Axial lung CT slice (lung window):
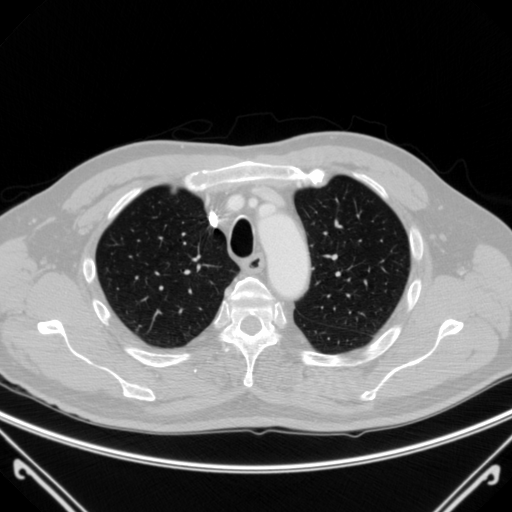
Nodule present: no